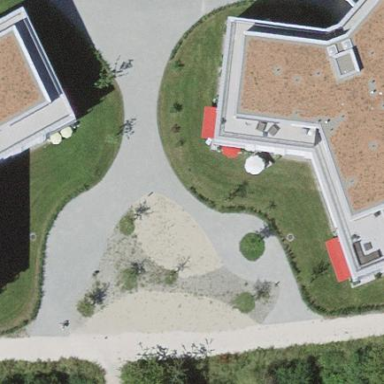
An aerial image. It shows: Playground area for leisure activities on the land.